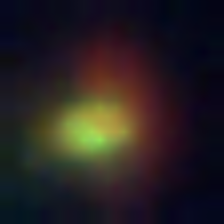
Taxon: NanoPlankton
Group: Other